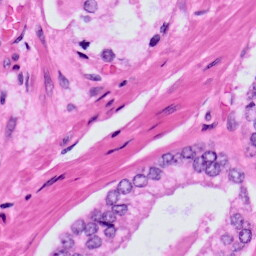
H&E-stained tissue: Prostate